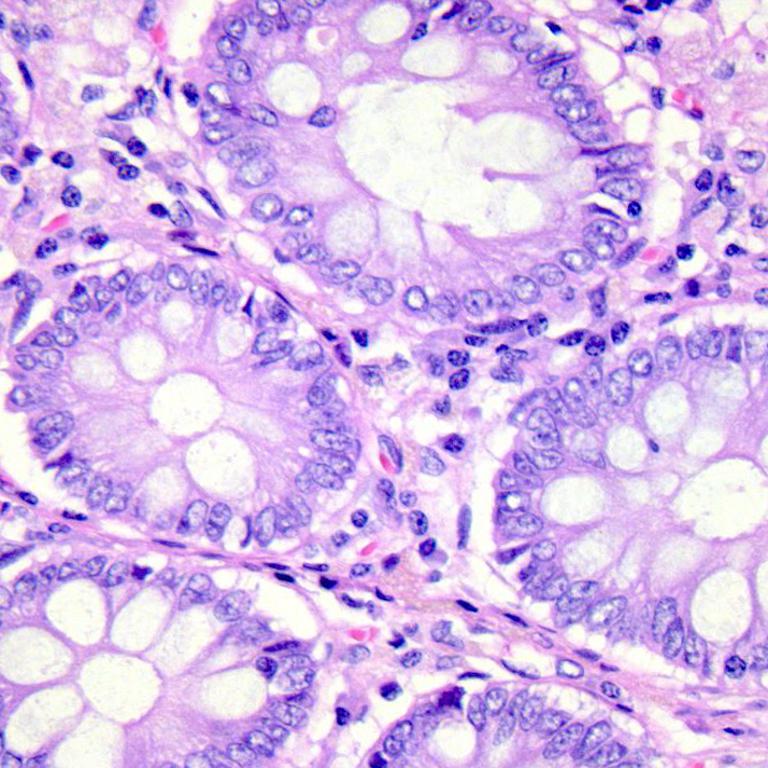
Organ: colon
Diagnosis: benign